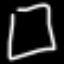
Label: square